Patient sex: F
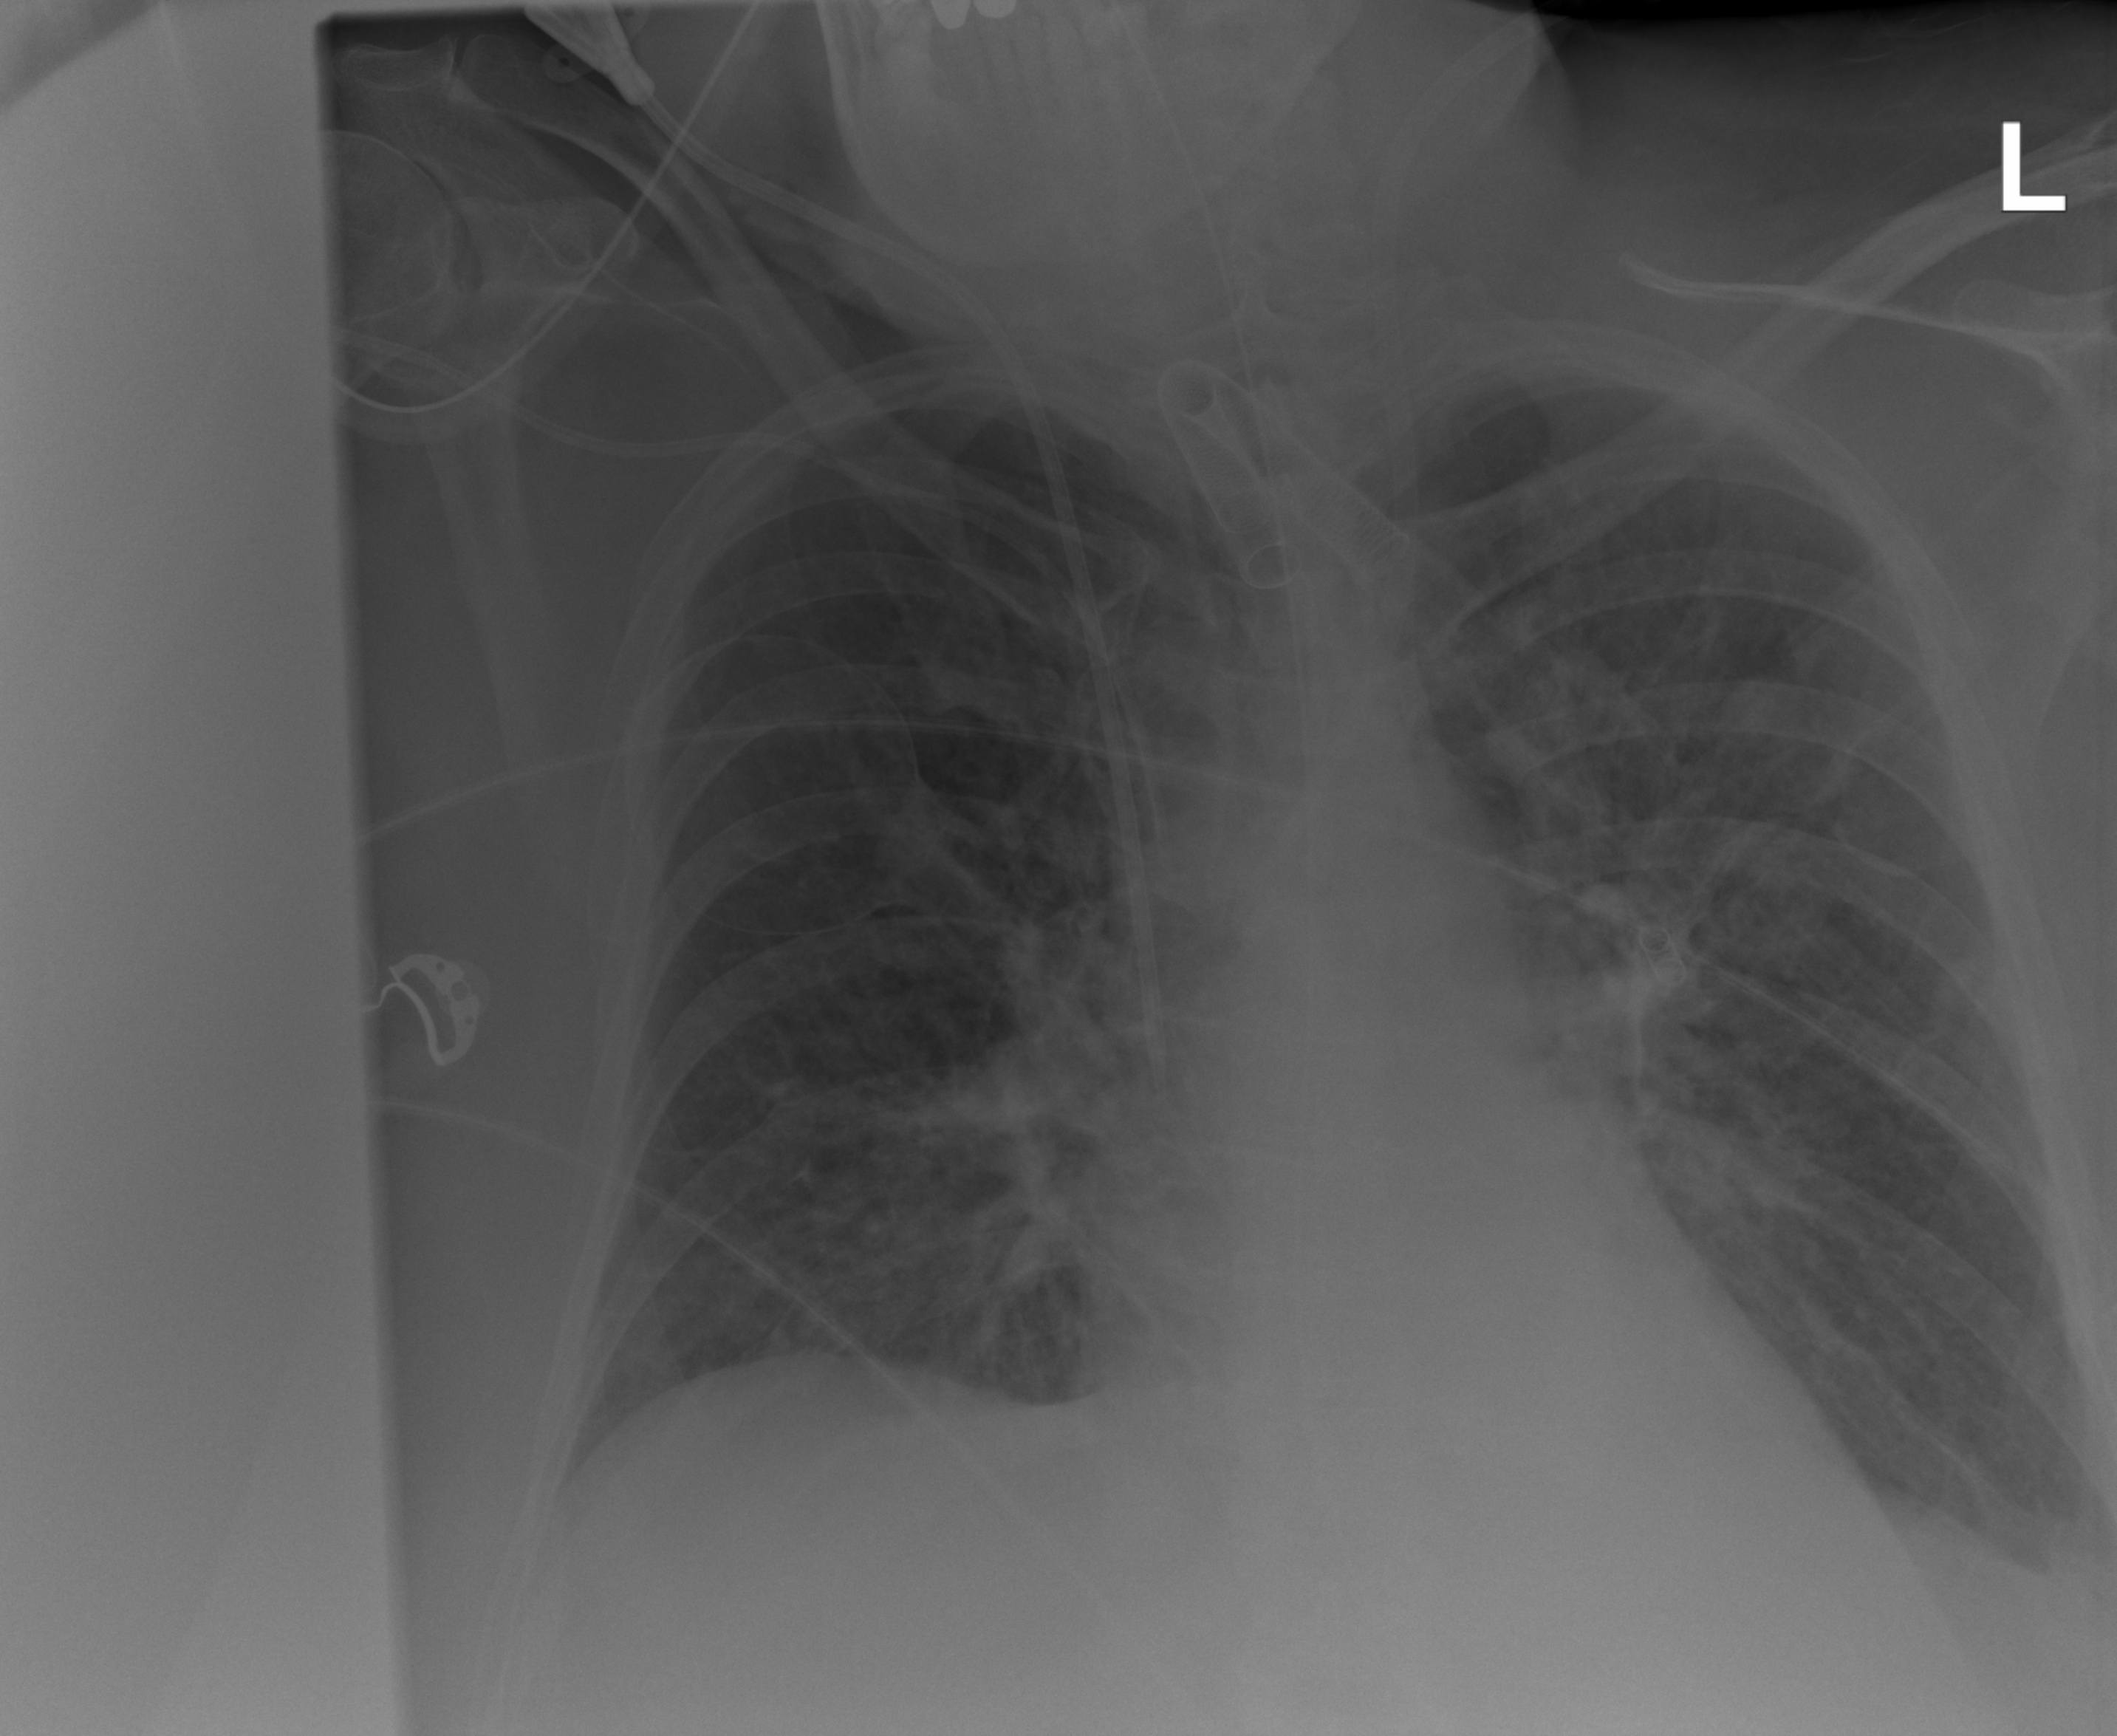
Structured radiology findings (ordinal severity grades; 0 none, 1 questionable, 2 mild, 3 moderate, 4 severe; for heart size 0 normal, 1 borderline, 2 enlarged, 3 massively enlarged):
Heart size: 2
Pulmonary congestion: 3
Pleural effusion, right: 0
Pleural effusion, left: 0
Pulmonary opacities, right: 0
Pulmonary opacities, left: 2
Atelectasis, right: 2
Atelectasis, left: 2